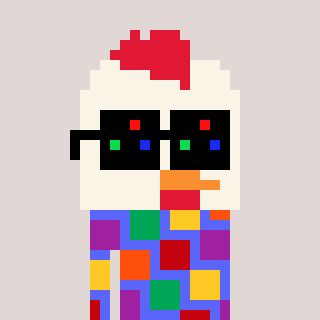
a pixel art character with square black sunglasses, a chicken-shaped head and a purple-colored body on a warm background